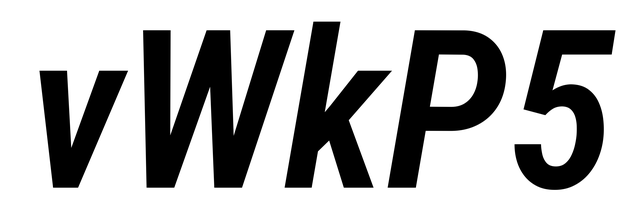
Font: Roboto-Italic_Condensed_SemiBold_Italic